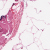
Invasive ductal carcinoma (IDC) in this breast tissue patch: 0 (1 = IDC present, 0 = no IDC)